Field crop: maize
Growth stage: 2
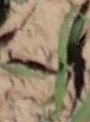
Species: maize